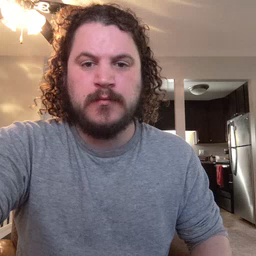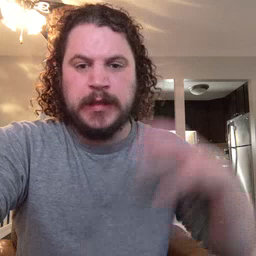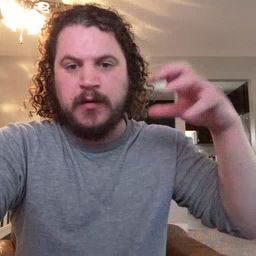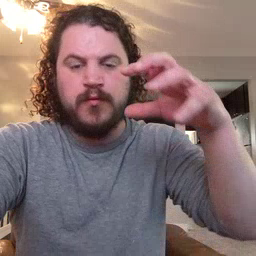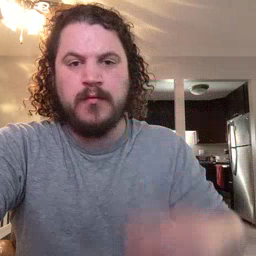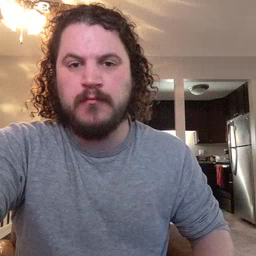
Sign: cloud